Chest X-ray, PA view. Patient: 35 years old, sex F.
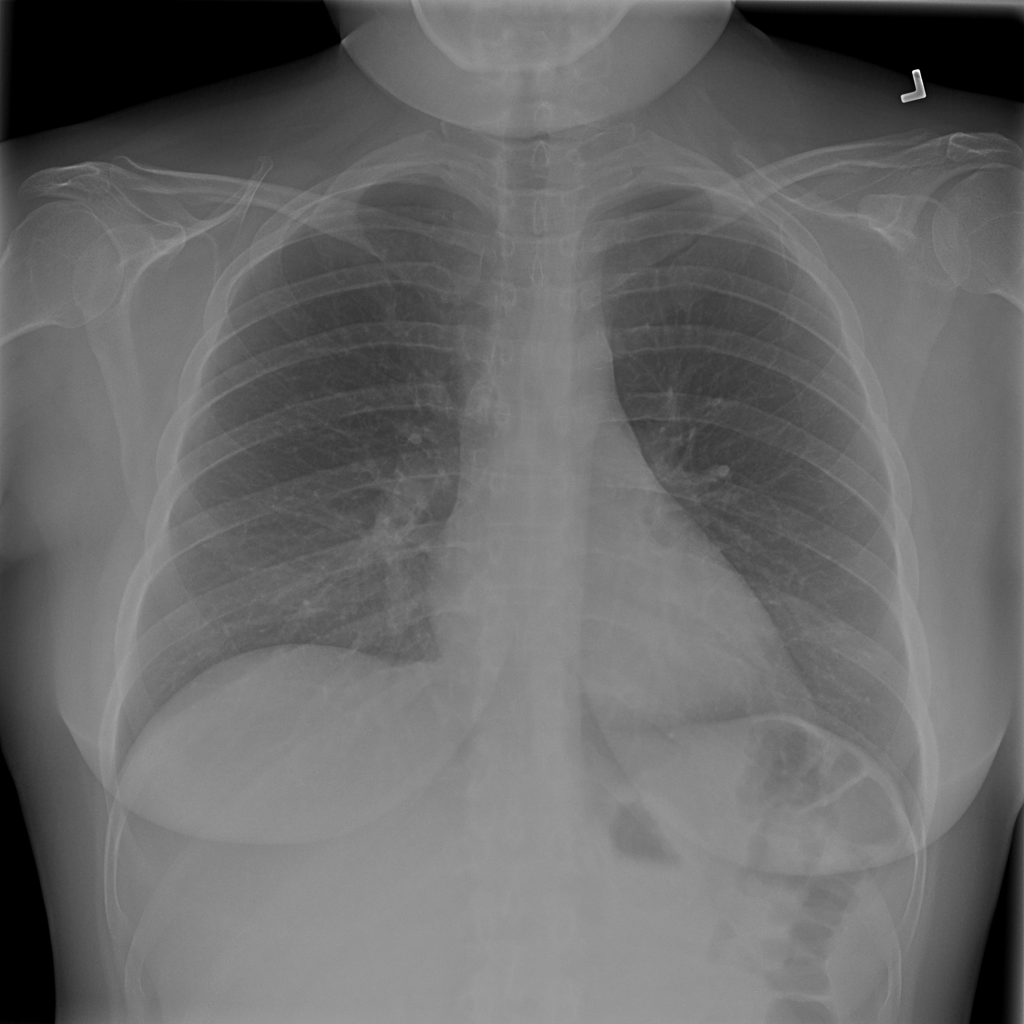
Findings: No Finding